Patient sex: M
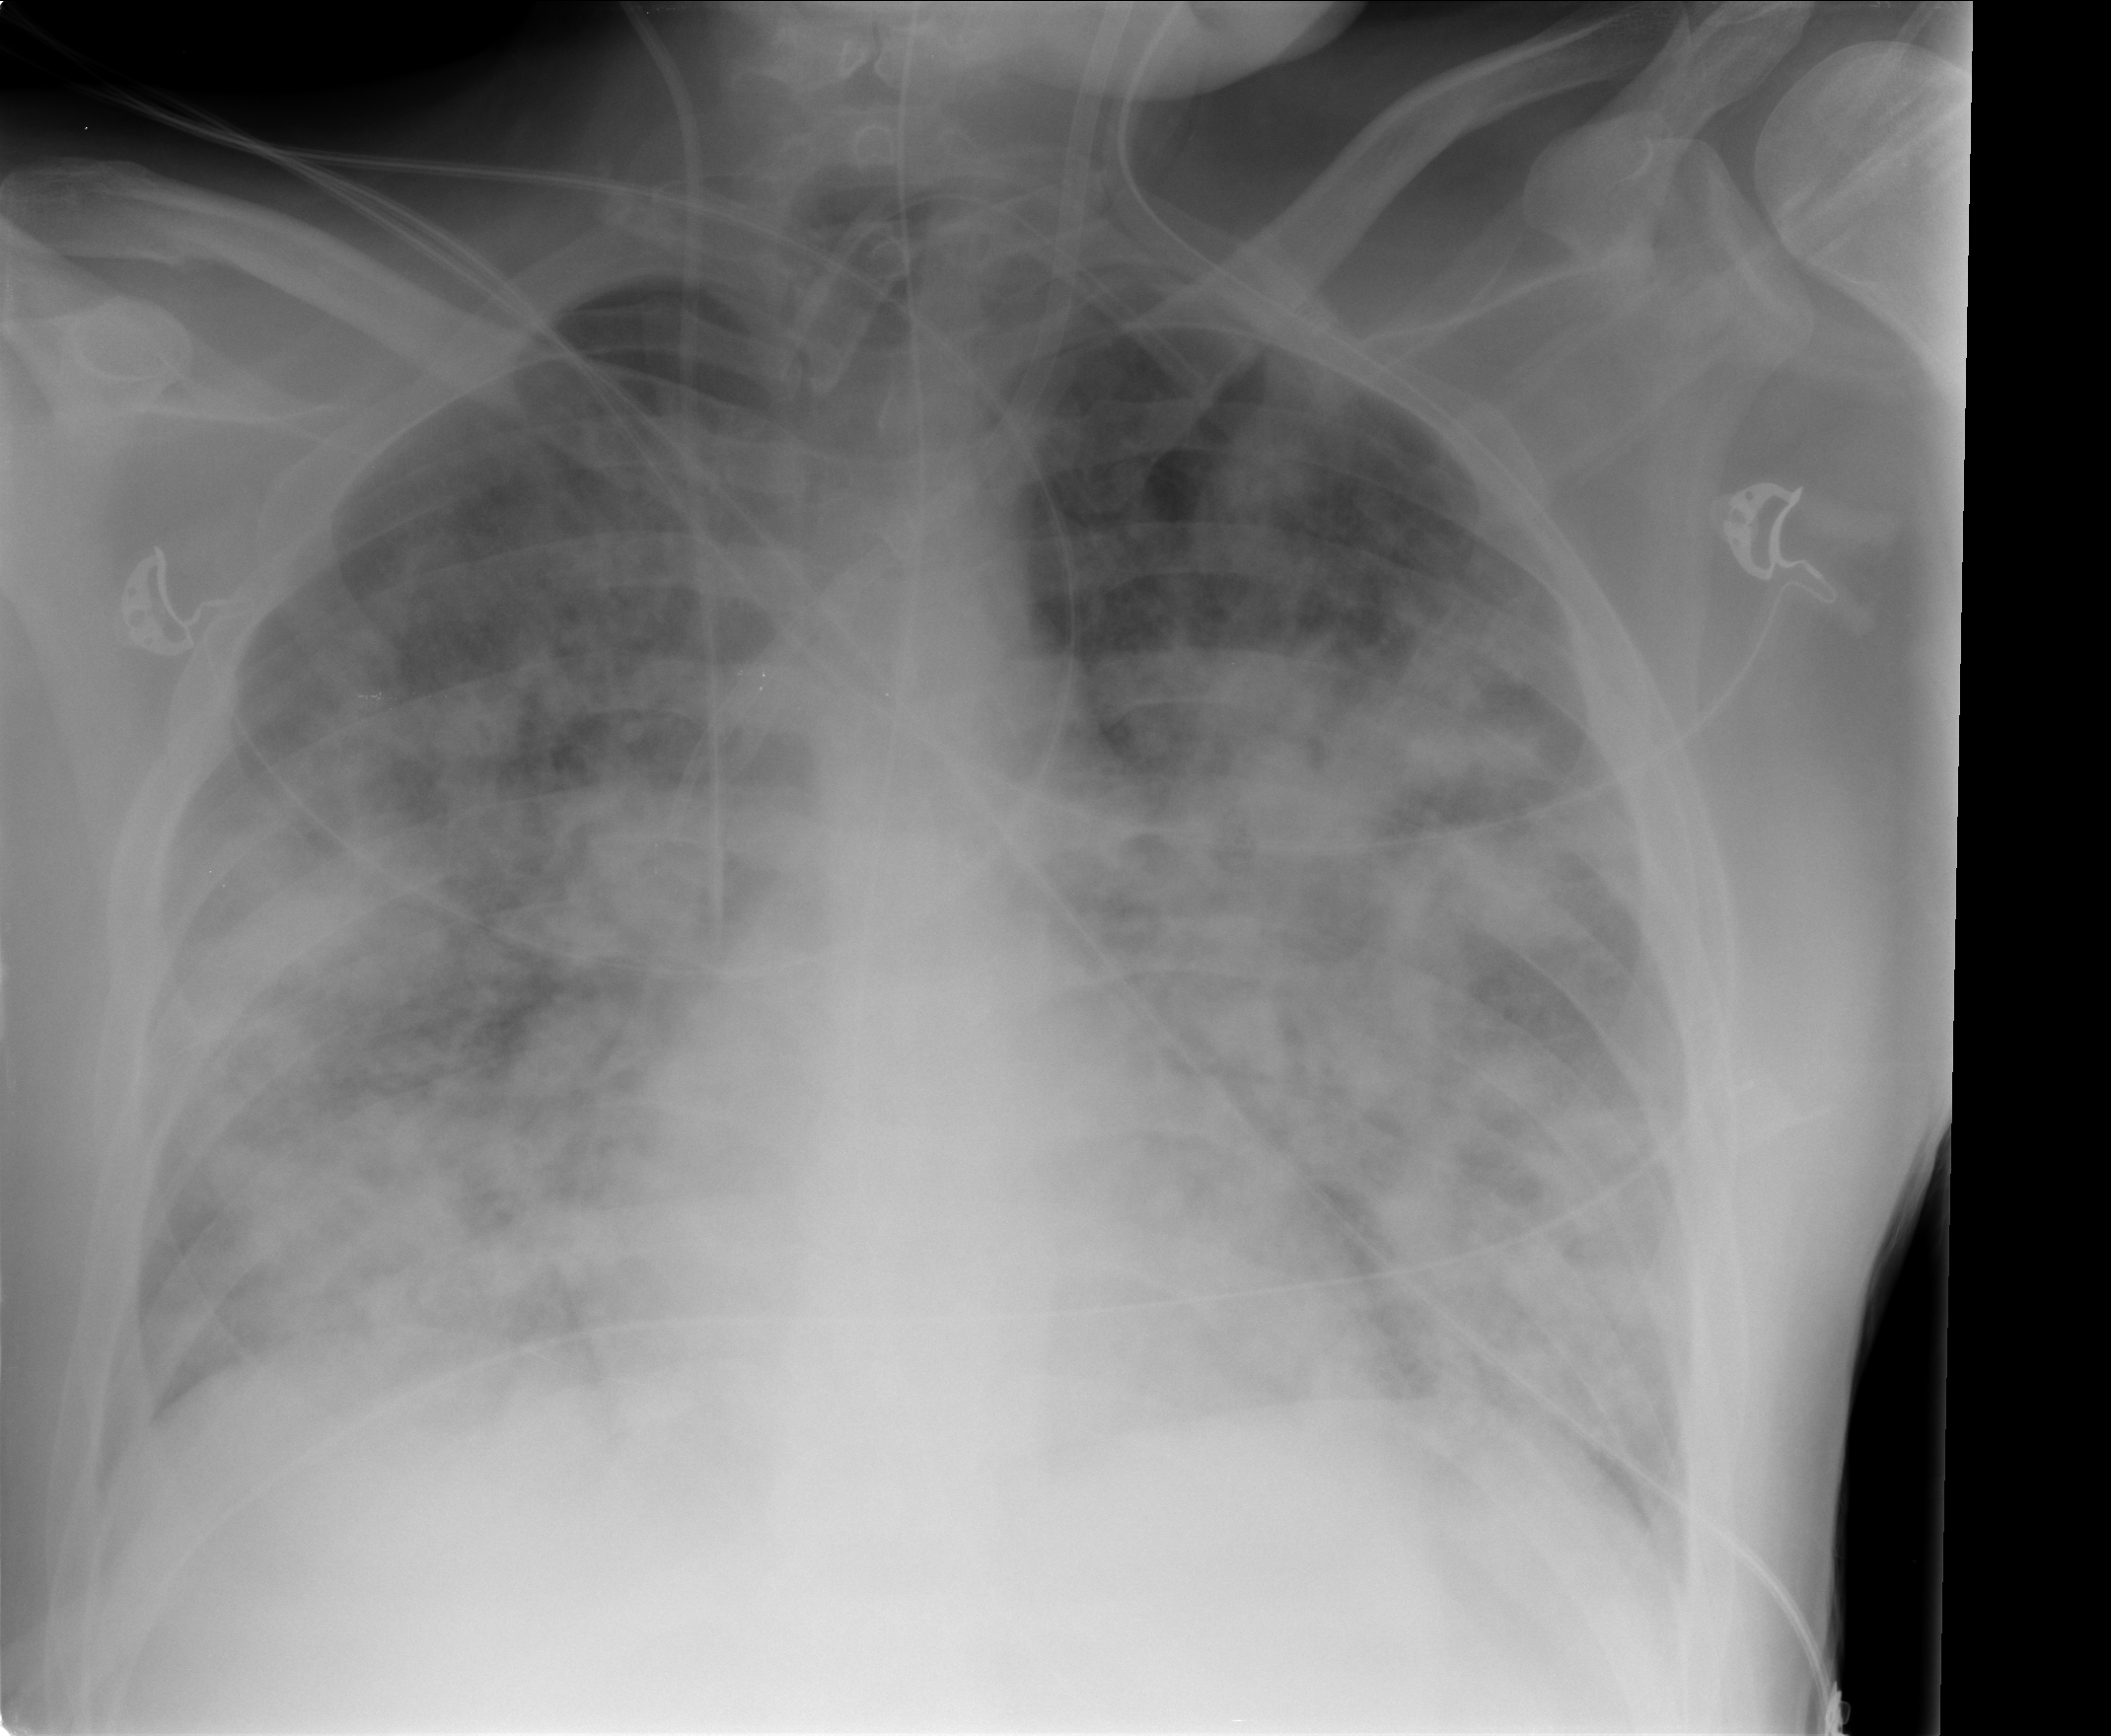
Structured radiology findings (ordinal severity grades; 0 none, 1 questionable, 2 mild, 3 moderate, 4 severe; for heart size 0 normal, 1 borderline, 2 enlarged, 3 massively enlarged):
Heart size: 0
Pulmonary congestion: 1
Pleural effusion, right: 0
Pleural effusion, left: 0
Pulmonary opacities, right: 4
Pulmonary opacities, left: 4
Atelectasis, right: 3
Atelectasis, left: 3